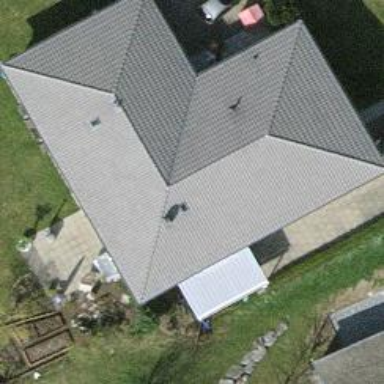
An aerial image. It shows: Building with ridged roof.